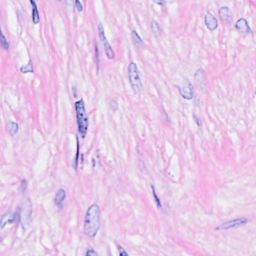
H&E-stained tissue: Breast